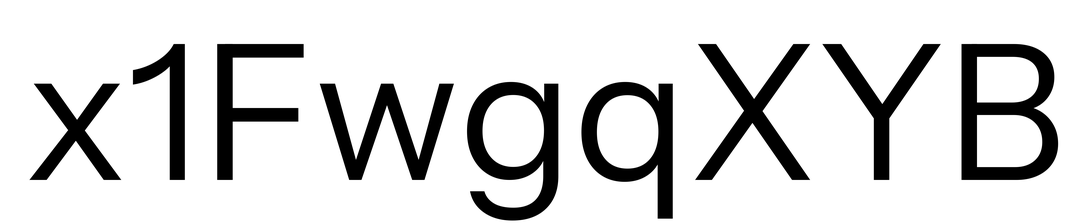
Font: InstrumentSans_Regular